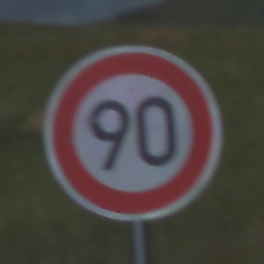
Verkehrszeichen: Geschwindigkeit90
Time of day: Night
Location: Outdoor (Nature)
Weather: PartlyCloudy
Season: NotSpecified
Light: Natural